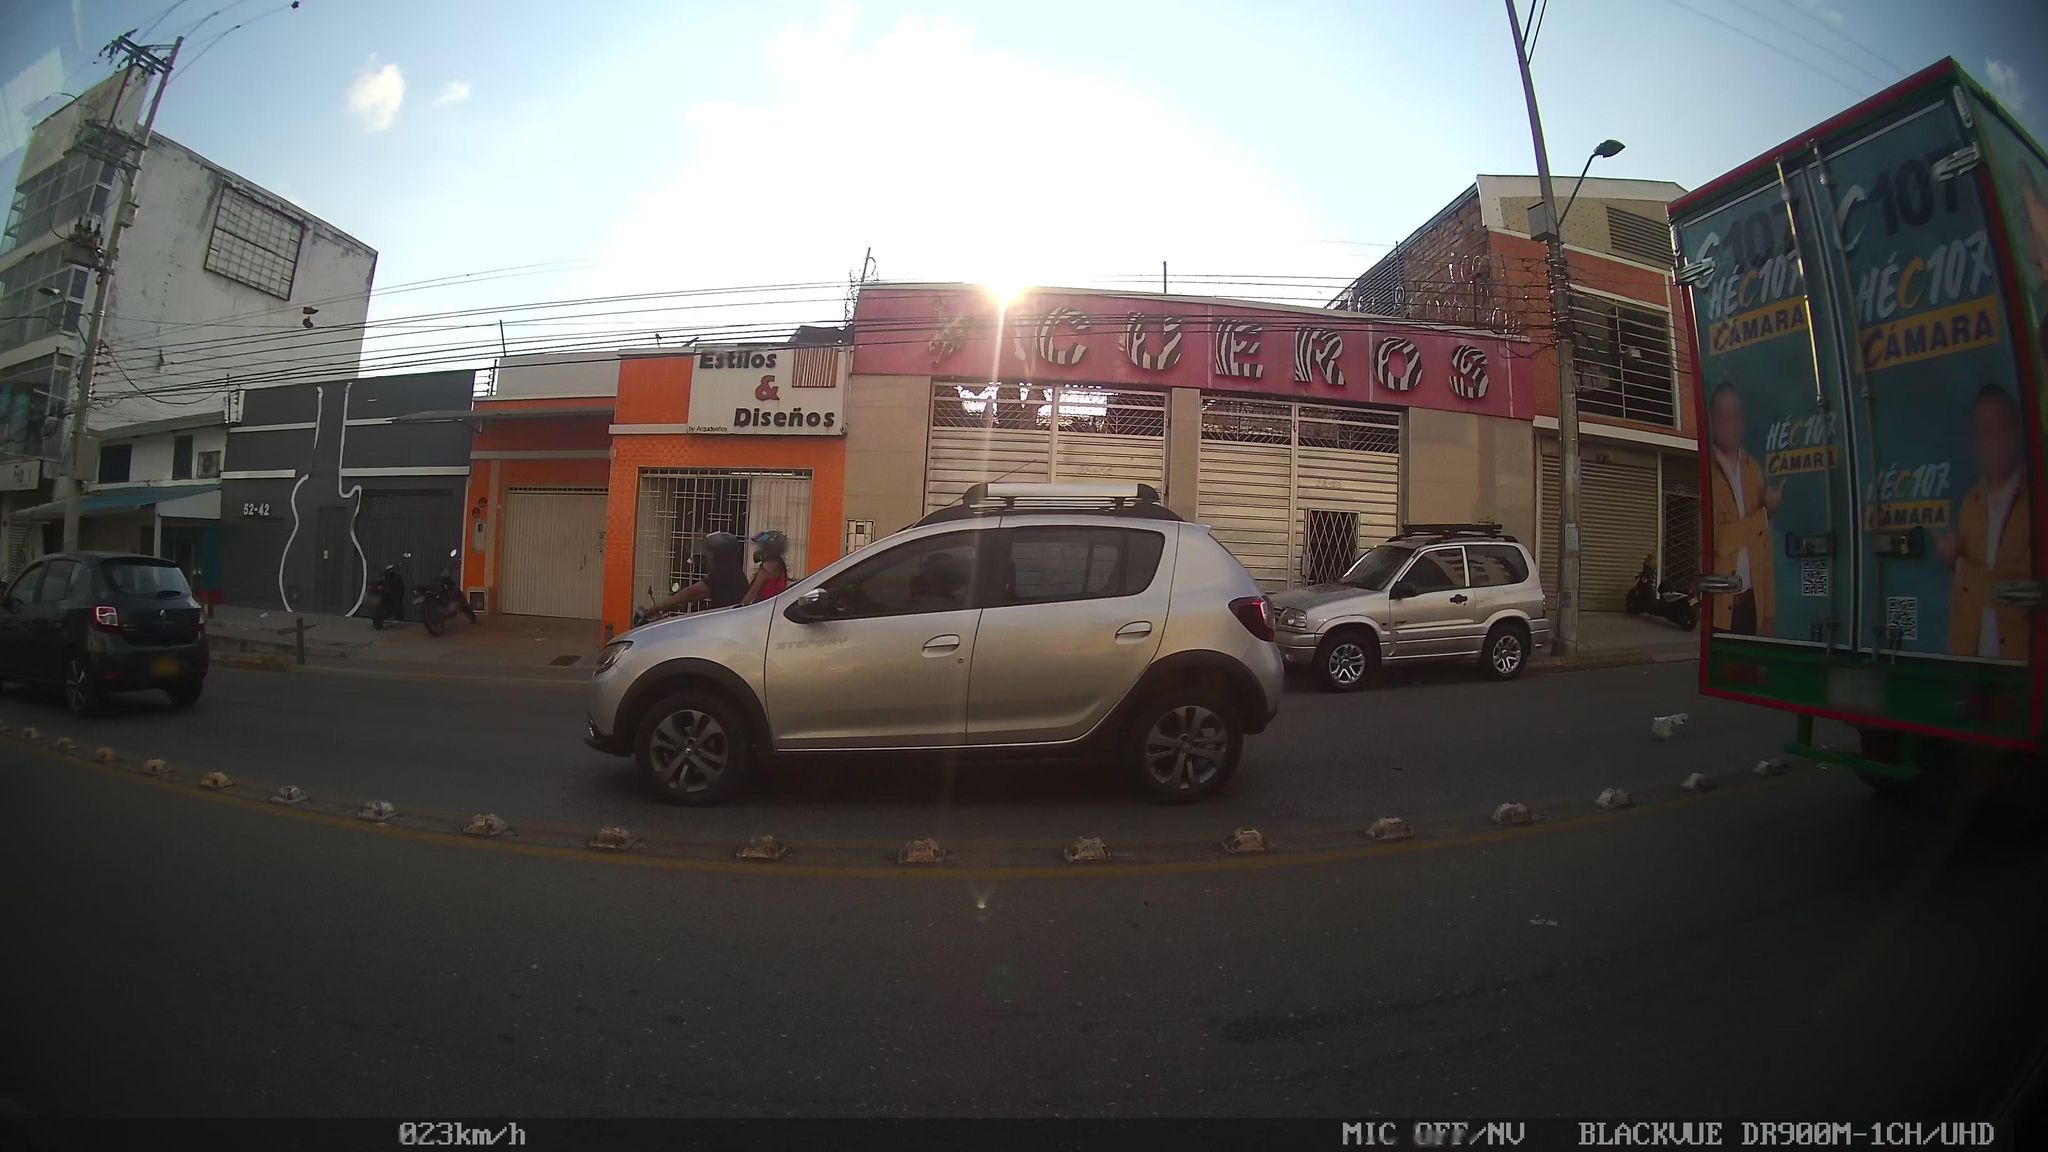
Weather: clear
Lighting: day
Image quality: good
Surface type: driving surface
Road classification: tertiary
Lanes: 2
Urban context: urban centre
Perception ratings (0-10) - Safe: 1.04, Lively: 5.77, Beautiful: 1.23, Boring: 2.19, Depressing: 7.23, Wealthy: 5.8